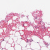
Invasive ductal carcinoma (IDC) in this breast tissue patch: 0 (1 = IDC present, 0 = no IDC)